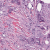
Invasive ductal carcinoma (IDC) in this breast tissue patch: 1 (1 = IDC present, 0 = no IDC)